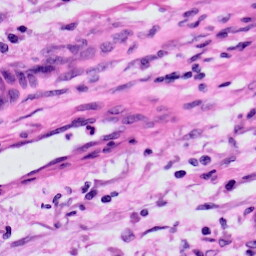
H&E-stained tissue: Skin